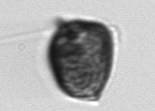
Label: Prorocentrum_micans